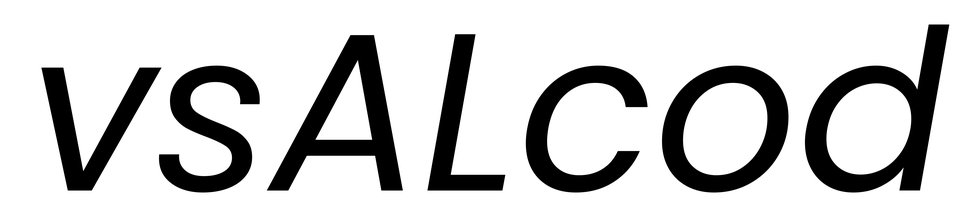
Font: Poppins-Italic